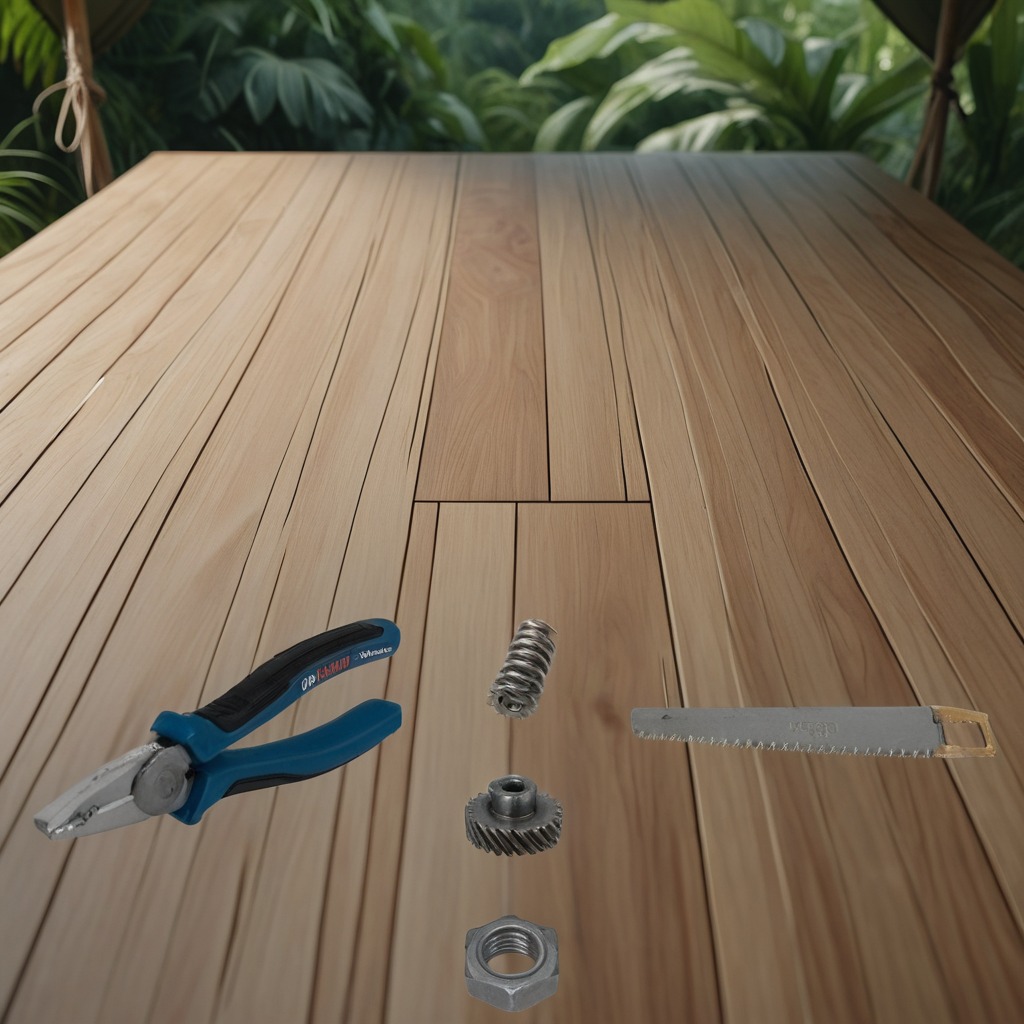
A steel gear with teeth, pliers, a coiled metal spring, a handheld metal saw, and a metal nut are lying on a wooden table inside a jungle field workshop tent humid ambient light worn but